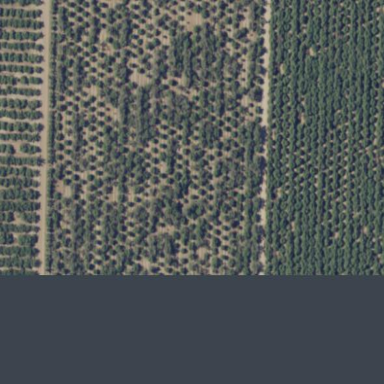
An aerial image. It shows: Orchard filled with almond trees.